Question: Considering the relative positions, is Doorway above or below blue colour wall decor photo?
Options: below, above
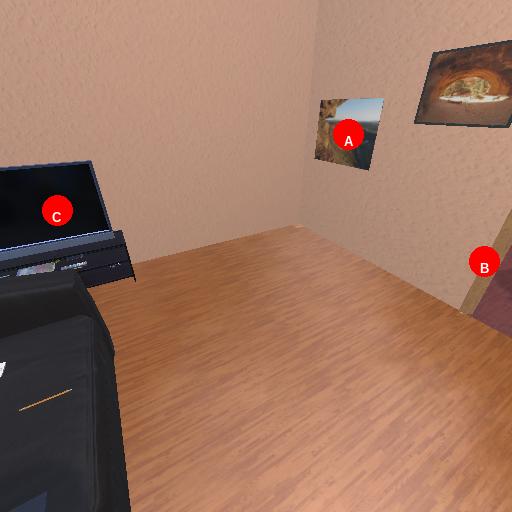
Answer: below